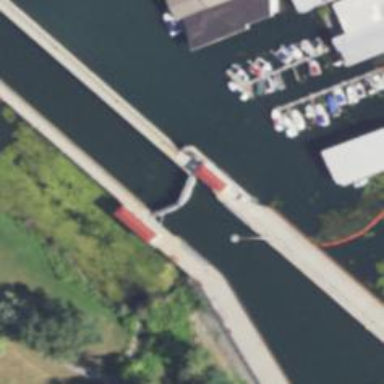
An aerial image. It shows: Footway road on bridge overlooking lock gate on the waterway.